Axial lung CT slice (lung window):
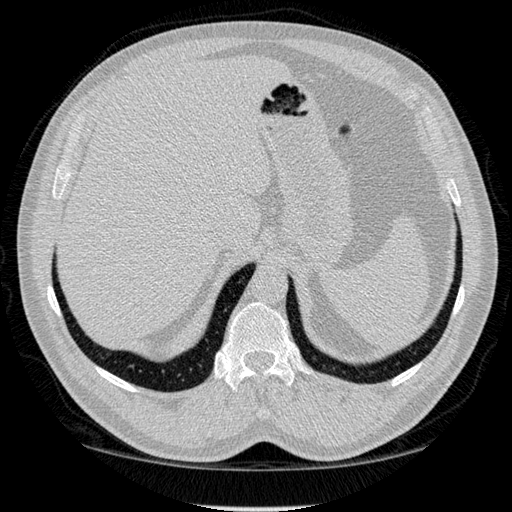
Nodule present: no